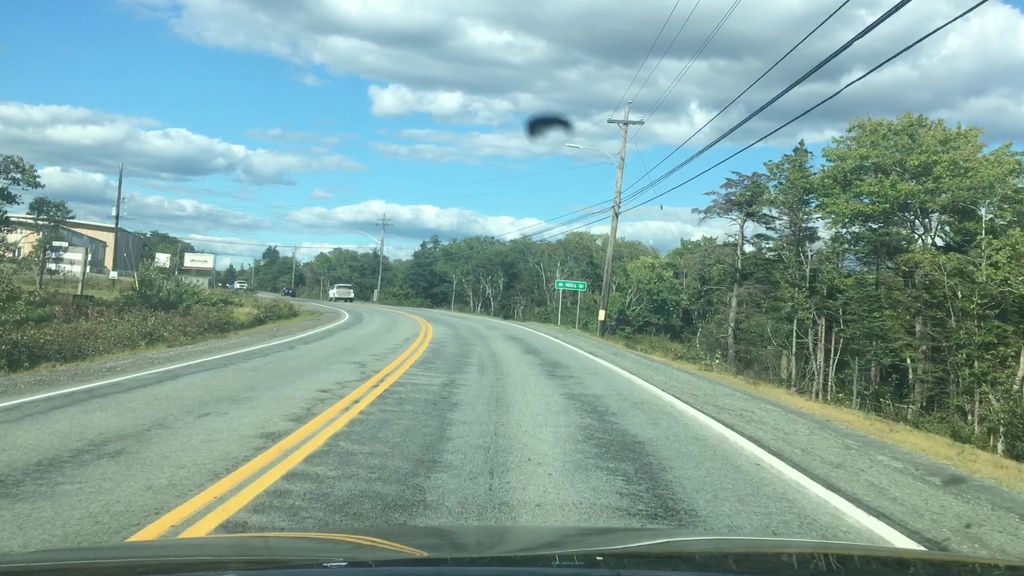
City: halifax